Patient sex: M
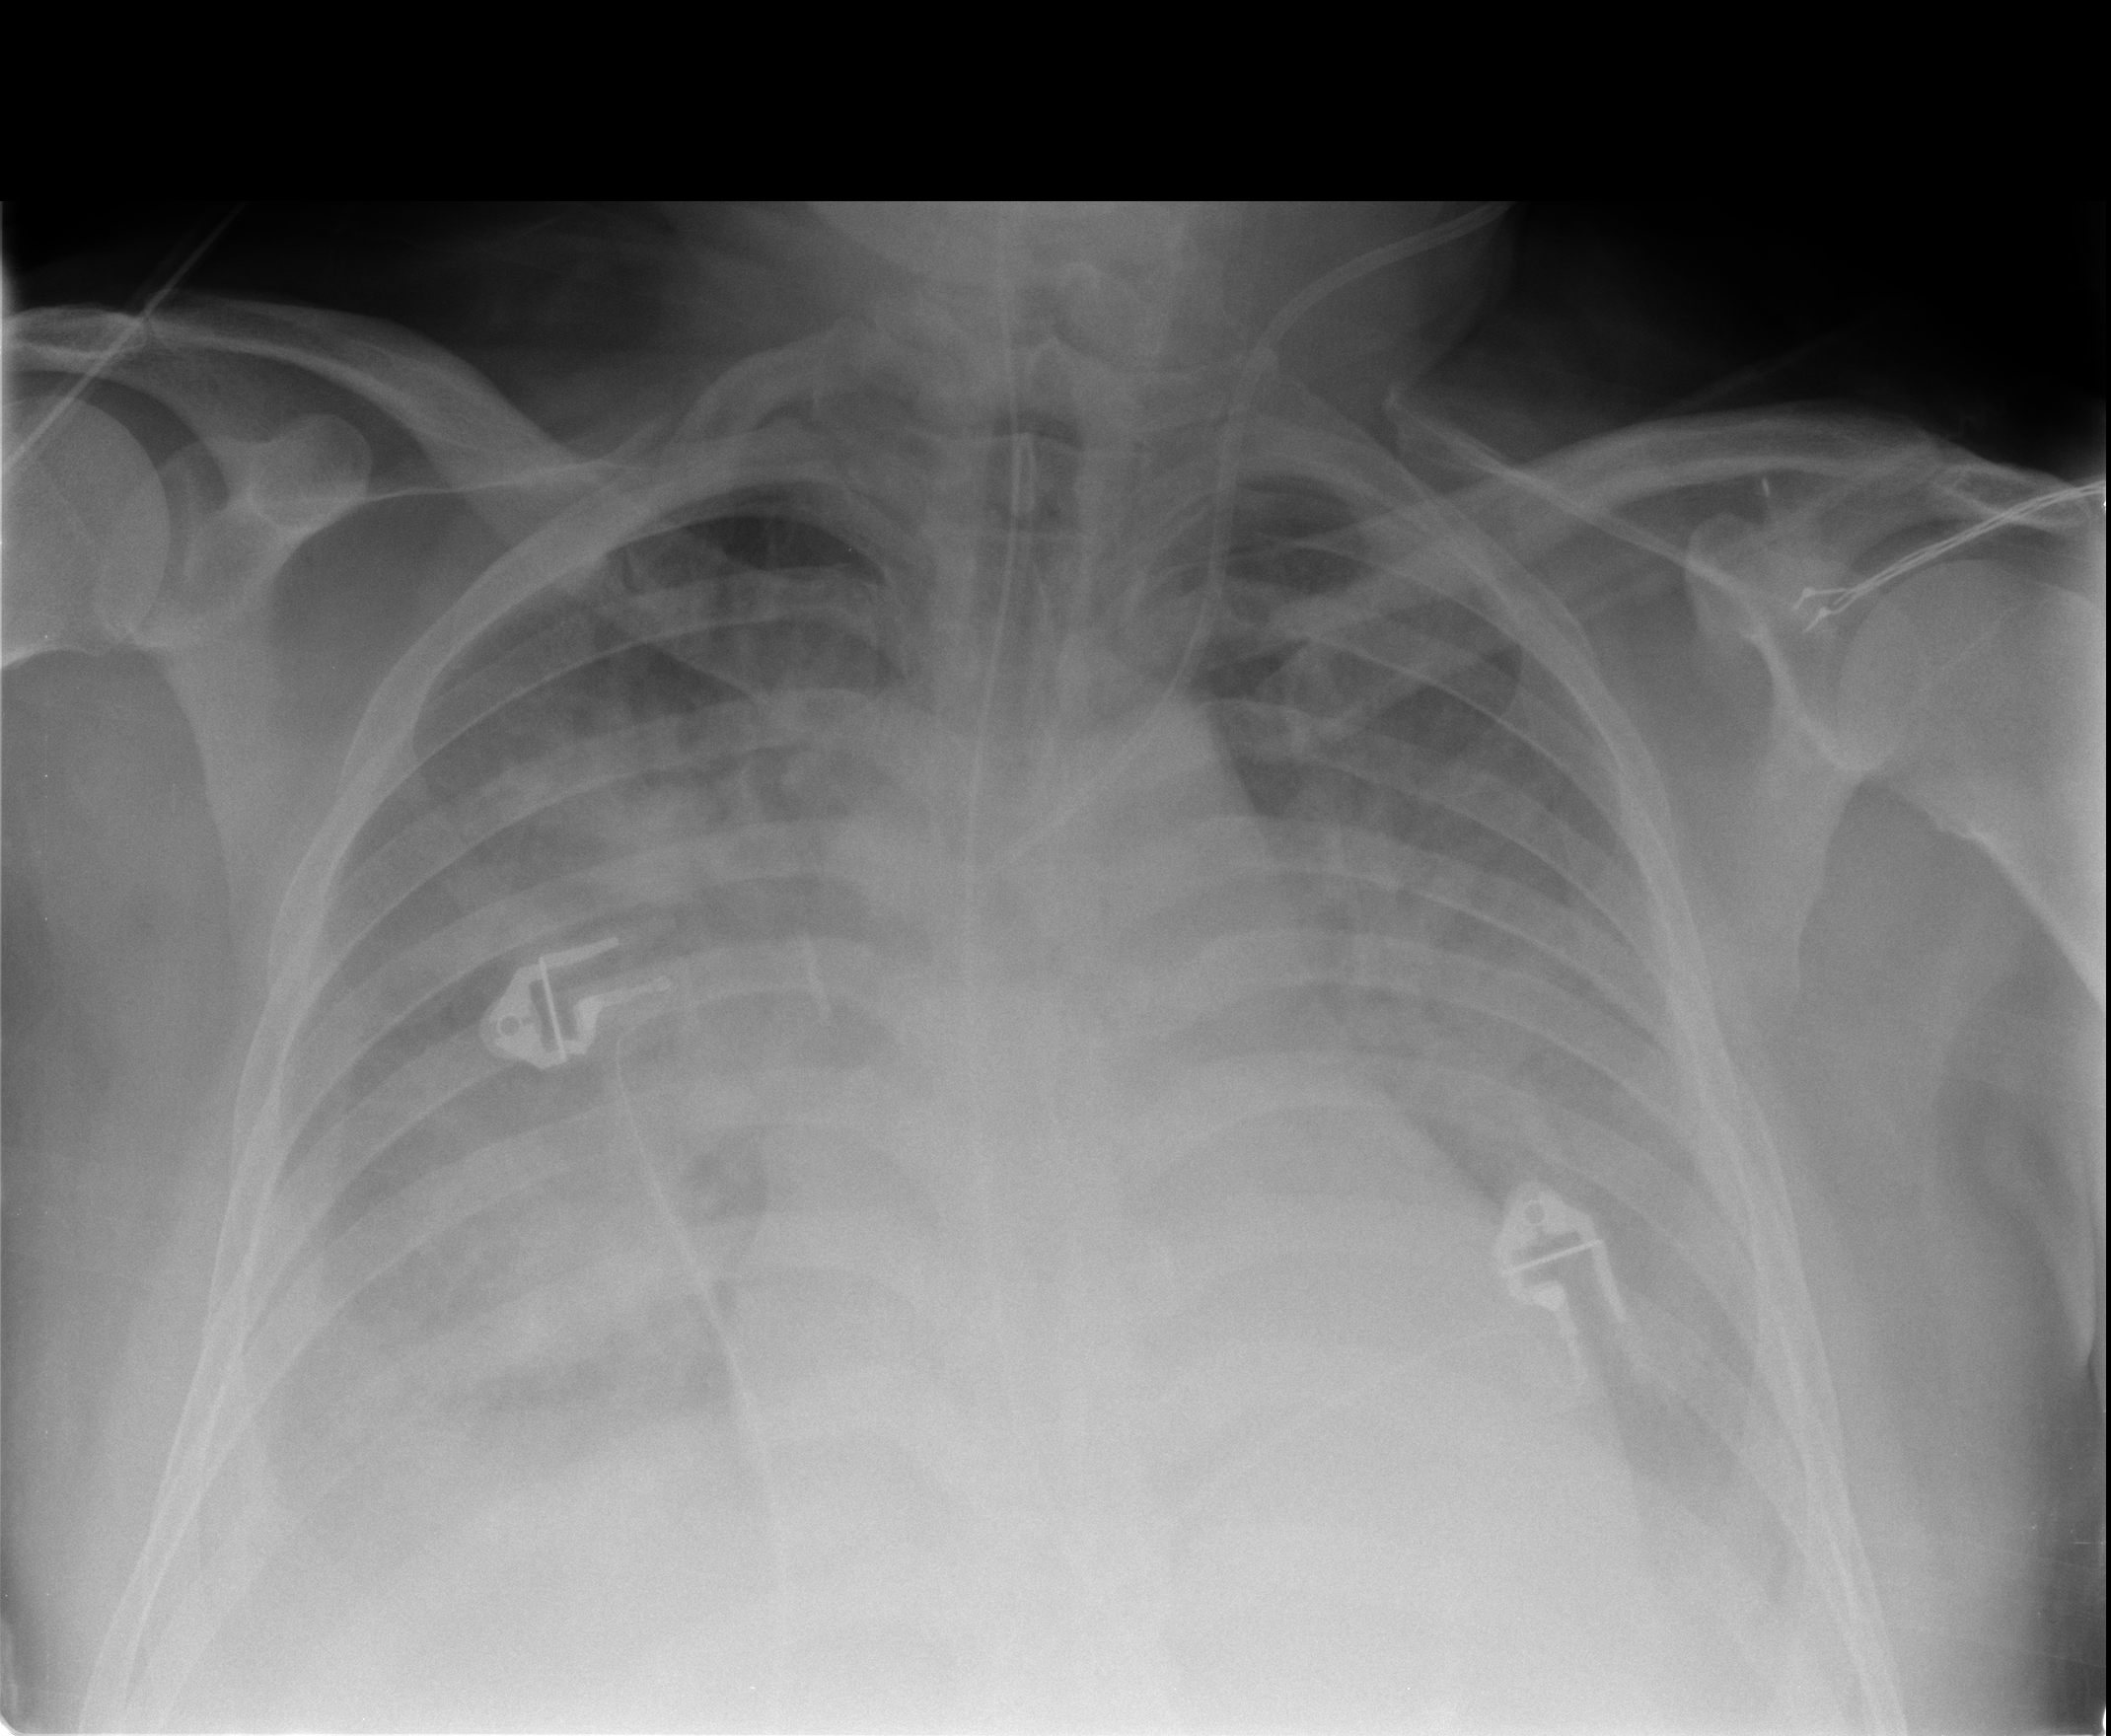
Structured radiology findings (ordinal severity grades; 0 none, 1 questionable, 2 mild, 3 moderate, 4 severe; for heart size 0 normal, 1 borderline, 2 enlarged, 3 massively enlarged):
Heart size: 2
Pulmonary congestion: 3
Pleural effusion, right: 1
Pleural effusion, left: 2
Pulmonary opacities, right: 3
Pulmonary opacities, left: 3
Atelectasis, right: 2
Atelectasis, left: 2